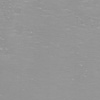
Atmospheric dust classification: not_dusty